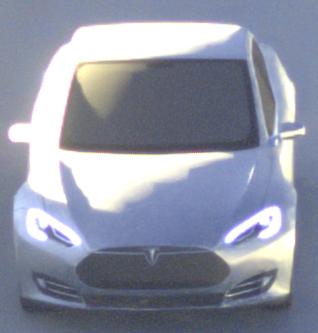
Make: Tesla
Model: Model S 60
Detailed model: Model S
Model produced from: 2013/10
Model produced until: 2014/10
Doors: 5
Color: white
Road condition: dry road
Daytime: sunrise or sunset
Contrast: high contrast